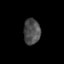
Tissue: skin
Cell type: Epithelial cells
Senescence score: 0.2767
Nuclear area (px): 417
Mean DAPI intensity: 76.897